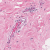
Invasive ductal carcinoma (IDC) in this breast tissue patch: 0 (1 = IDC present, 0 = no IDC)